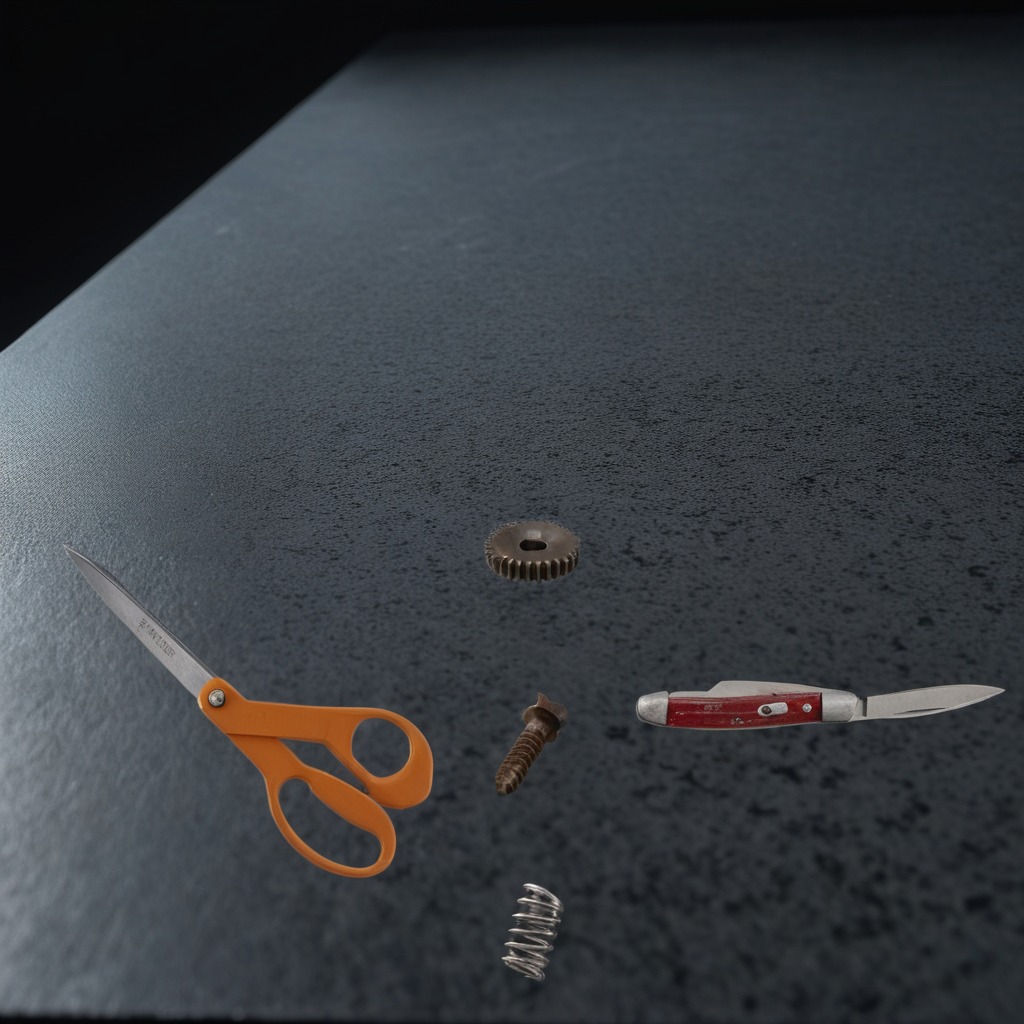
A steel gear with teeth, a utility knife, a metal machine screw, a coiled metal spring, and a pair of scissors are lying on a clean granite table inside a workshop at night dim ambient light soft shadows worn but